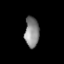
Tissue: lung
Cell type: Epithelial cells
Senescence score: 0.2348
Nuclear area (px): 425
Mean DAPI intensity: 135.901